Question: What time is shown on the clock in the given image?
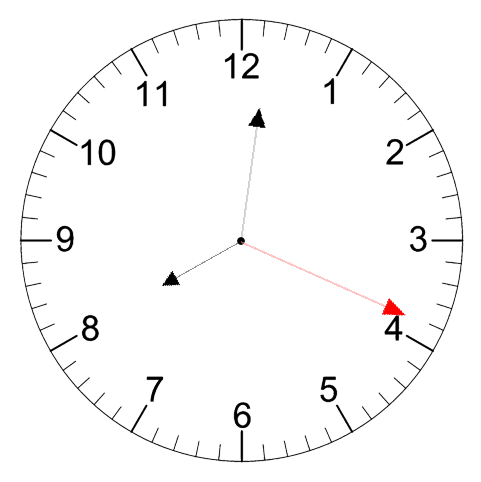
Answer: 08:01:19